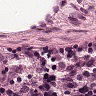
Metastatic tissue present: no